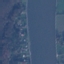
Label: River